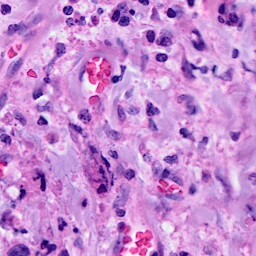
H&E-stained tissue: Breast